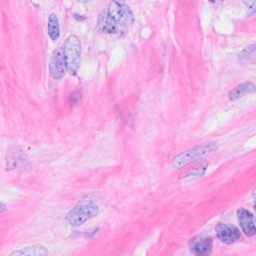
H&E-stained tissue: Breast